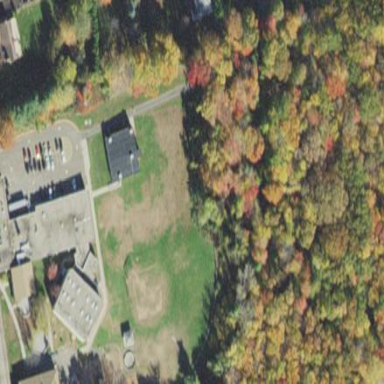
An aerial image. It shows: School.